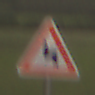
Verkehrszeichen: DoppelkurveZunaechstLinks
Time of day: SunriseSunset
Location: Outdoor (Nature)
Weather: Clear
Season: NotSpecified
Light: Natural